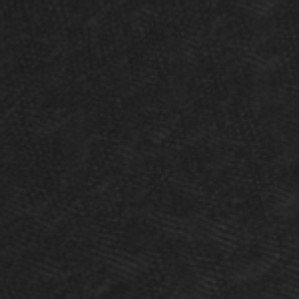
Label: frost